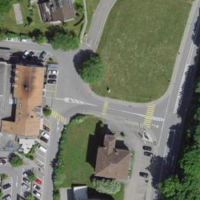
EUNIS habitat code: 55
Species observed at this site:
Urtica dioica
Salvia pratensis